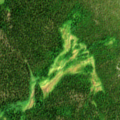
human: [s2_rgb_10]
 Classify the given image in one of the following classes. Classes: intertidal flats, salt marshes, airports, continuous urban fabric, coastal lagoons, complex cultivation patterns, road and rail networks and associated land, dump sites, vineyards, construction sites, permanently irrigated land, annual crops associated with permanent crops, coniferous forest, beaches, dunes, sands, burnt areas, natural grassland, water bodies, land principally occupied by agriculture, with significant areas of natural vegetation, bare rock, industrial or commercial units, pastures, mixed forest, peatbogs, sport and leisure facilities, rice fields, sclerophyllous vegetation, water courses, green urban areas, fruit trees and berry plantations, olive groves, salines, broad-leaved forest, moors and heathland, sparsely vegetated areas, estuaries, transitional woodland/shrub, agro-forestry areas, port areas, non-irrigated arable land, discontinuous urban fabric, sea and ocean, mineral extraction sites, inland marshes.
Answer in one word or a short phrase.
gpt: coniferous forest, peatbogs